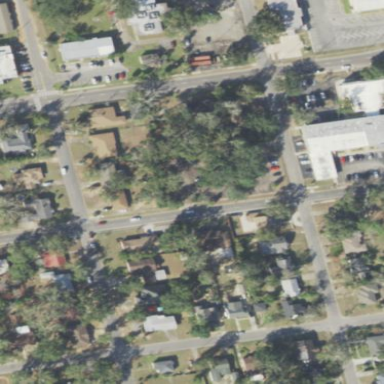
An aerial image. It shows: Residential area consisting of single-family homes.